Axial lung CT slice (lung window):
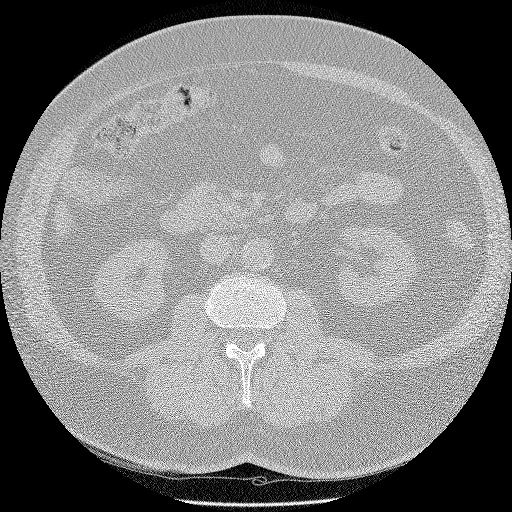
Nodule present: no